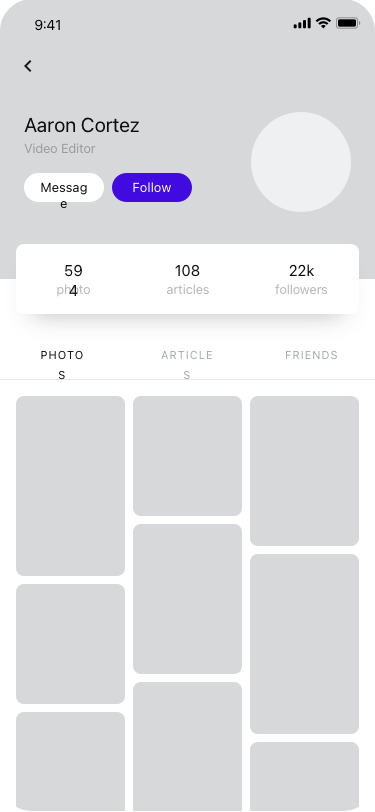
Text in this UI design:
Aaron Cortez
Video Editor
Message
Follow
Photos
Articles
Friends
22k
594
108
followers
photos
articles